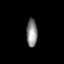
Tissue: prostate
Cell type: T cells
Senescence score: 0.6906
Nuclear area (px): 292
Mean DAPI intensity: 139.76